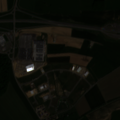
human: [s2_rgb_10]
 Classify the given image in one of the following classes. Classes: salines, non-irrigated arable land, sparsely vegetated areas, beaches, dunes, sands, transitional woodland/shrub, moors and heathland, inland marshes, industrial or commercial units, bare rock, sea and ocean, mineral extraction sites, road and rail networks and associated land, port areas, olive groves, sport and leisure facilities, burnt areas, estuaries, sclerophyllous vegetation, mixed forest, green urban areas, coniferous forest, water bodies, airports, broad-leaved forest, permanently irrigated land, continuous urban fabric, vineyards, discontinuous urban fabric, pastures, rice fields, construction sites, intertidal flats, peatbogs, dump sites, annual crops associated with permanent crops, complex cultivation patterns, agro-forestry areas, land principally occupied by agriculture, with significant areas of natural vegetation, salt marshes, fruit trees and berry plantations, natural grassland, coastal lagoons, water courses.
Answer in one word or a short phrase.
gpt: industrial or commercial units, non-irrigated arable land, pastures, broad-leaved forest